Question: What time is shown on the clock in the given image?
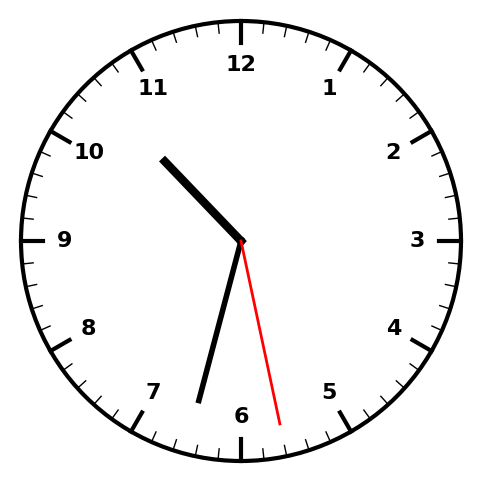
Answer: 10:32:28